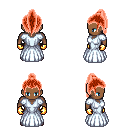
a pixel art fantasy rpg character, male body template, human, dark skin, underdress, gold greaves, red long topknot hairstyle, gold gloves, maroon shoes, four views (front, back, left, right), 2x2 character sprite sheet, small pixel art, hard edges, no anti-aliasing